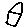
Label: house